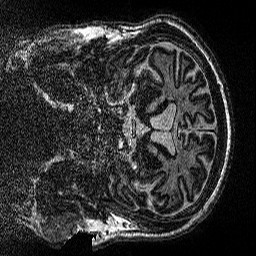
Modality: MP2RAGE
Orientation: coronal
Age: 67
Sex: male
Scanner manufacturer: siemens
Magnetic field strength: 3 T
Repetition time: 5 s
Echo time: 0.00298 s